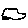
Label: car